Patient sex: F
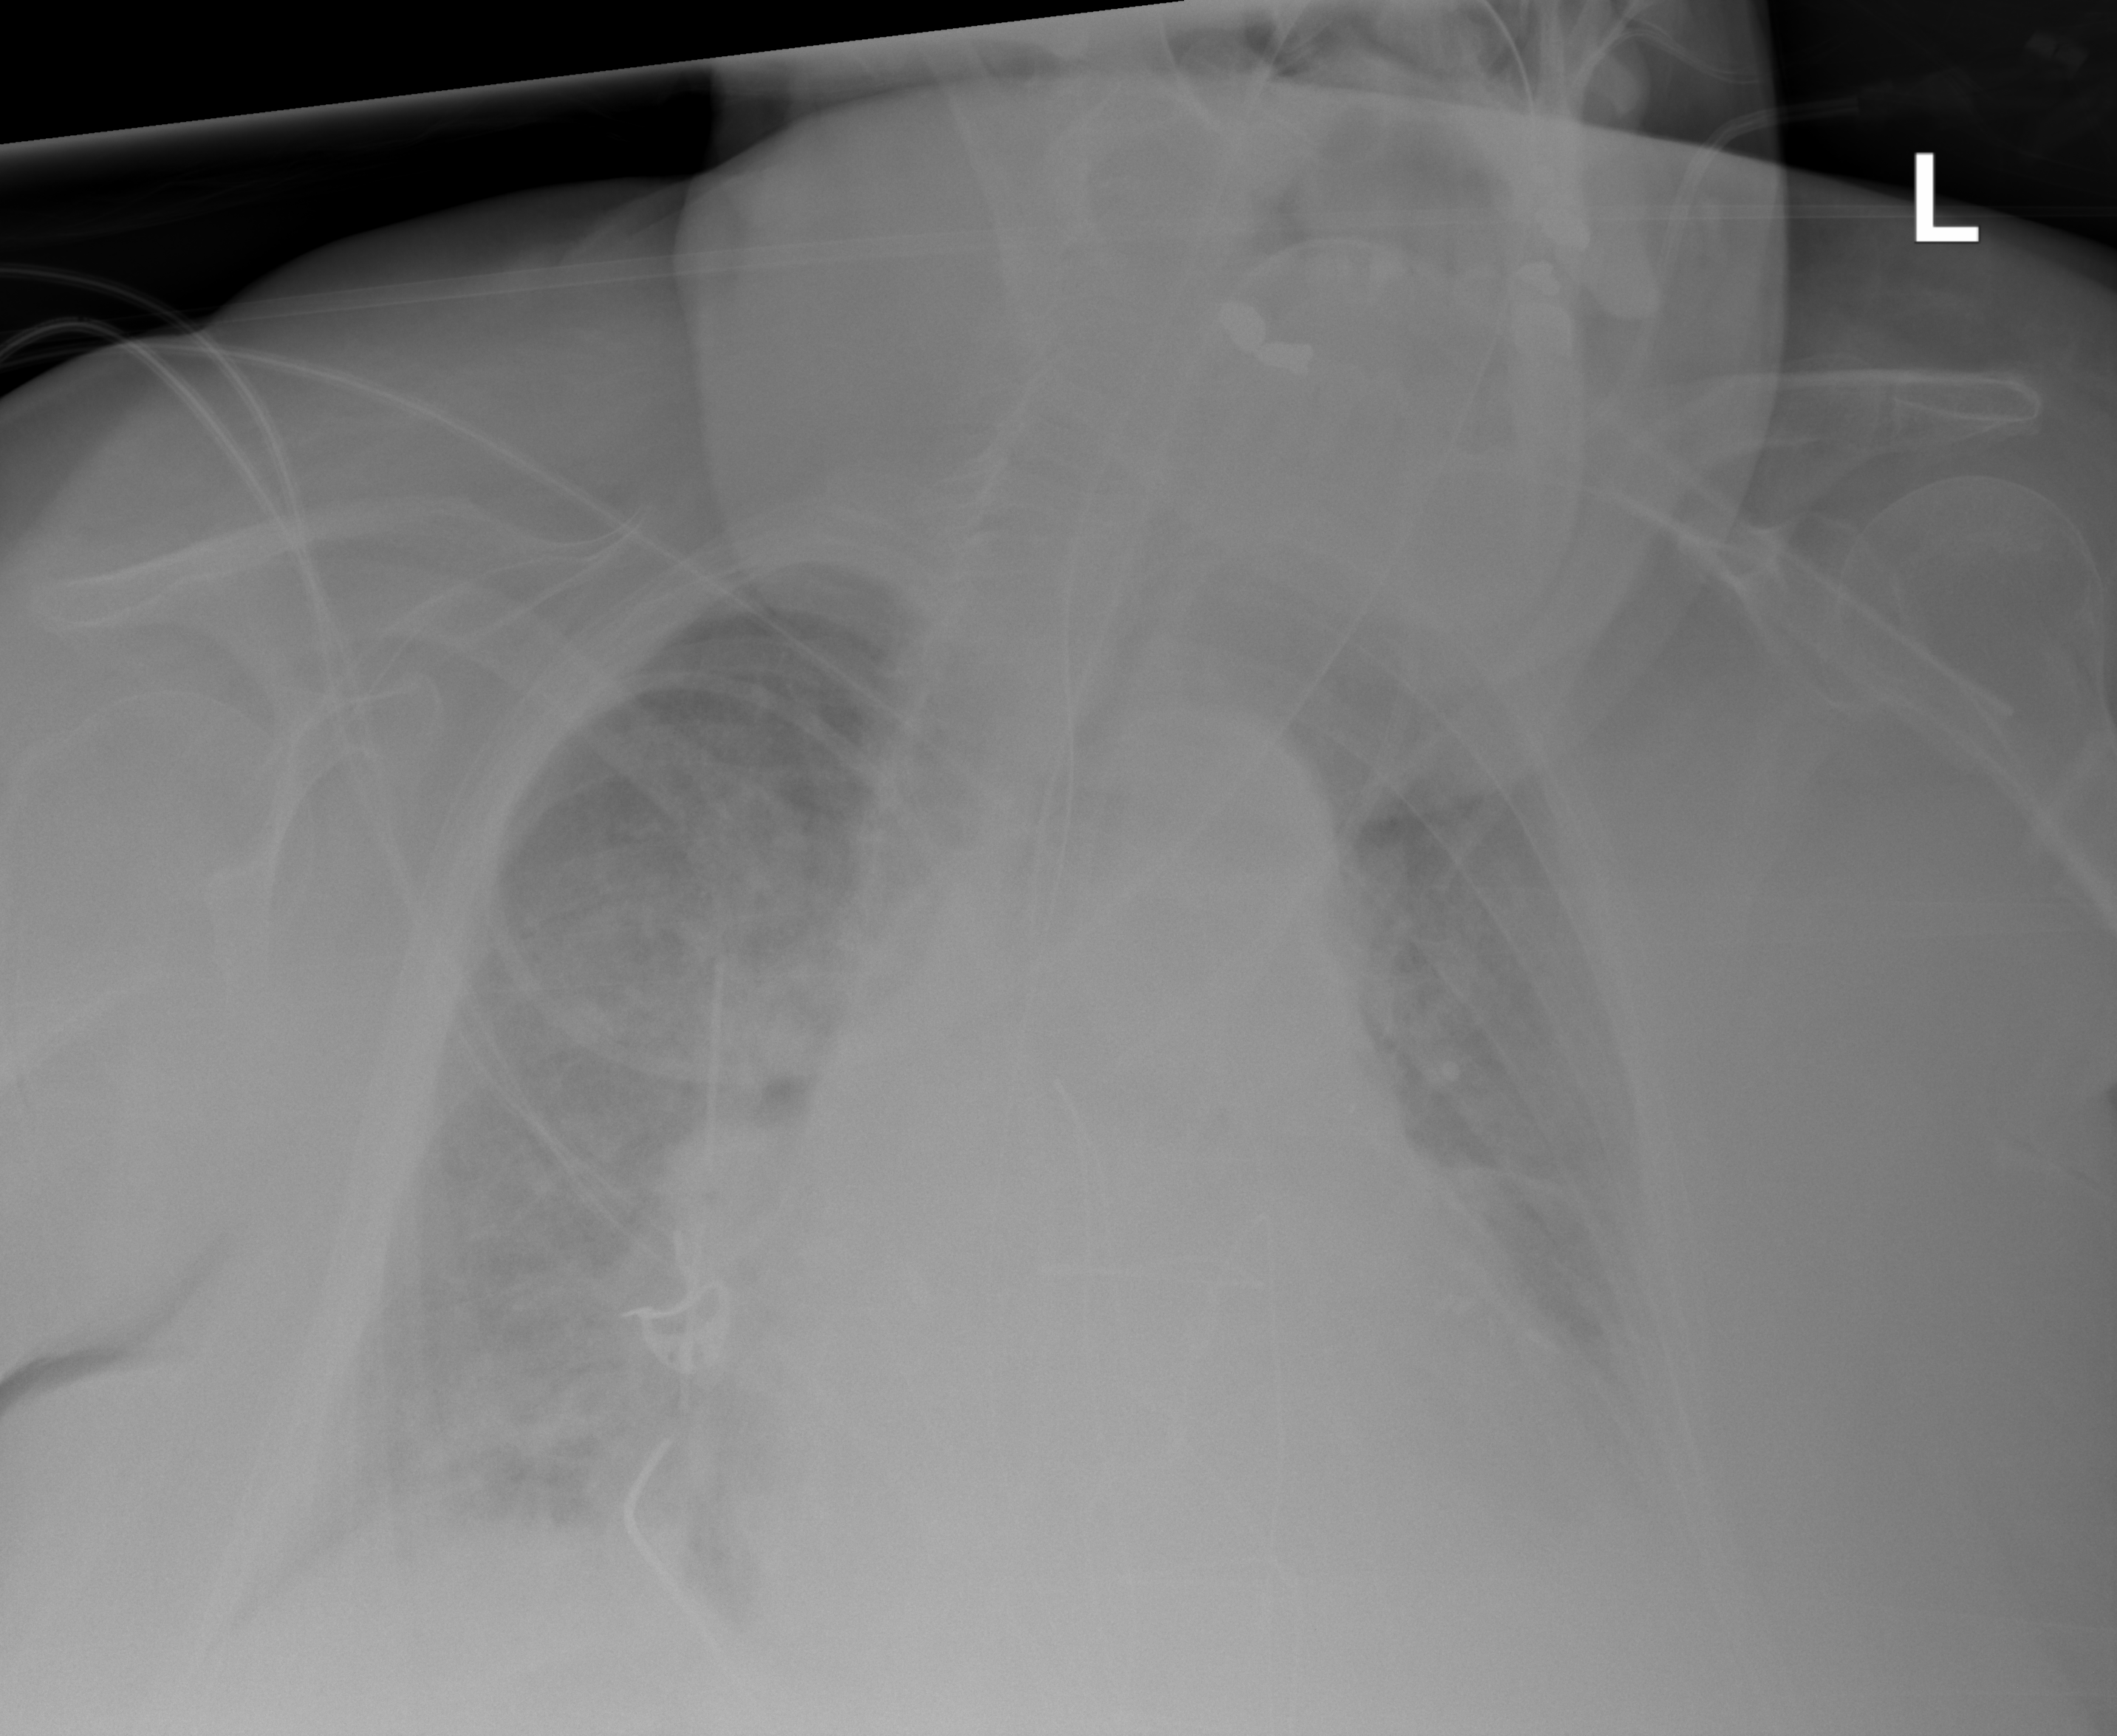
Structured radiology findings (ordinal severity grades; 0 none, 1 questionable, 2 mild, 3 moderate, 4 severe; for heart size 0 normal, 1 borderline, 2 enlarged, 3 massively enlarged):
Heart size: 2
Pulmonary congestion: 2
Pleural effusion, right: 2
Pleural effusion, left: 2
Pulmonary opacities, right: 2
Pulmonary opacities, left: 0
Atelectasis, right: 2
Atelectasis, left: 3